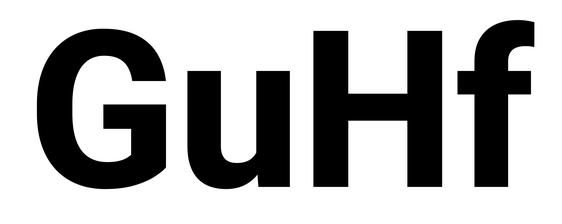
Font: Roboto_ExtraBold